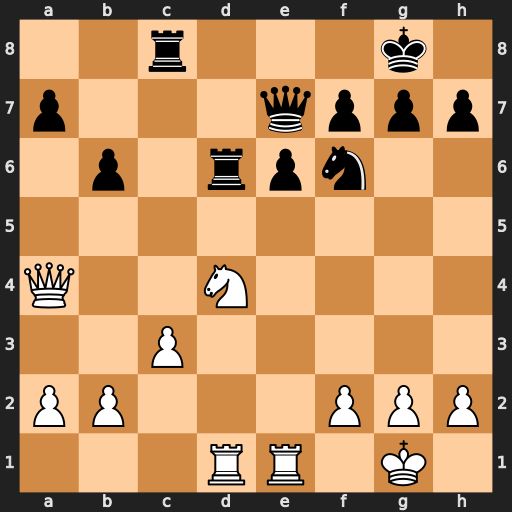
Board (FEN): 2r3k1/p3qppp/1p1rpn2/8/Q2N4/2P5/PP3PPP/3RR1K1
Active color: w
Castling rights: -
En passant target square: -
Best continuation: Nf5 Qd7 Qxd7 Rxd7 Rxd7